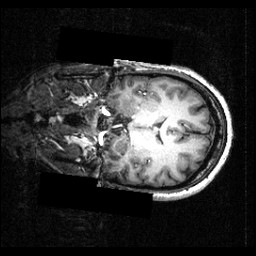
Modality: T1w
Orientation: coronal
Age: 25
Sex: female
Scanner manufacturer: siemens
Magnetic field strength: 3.951 T
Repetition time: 1.5 s
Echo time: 0.00335 s